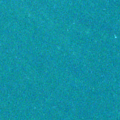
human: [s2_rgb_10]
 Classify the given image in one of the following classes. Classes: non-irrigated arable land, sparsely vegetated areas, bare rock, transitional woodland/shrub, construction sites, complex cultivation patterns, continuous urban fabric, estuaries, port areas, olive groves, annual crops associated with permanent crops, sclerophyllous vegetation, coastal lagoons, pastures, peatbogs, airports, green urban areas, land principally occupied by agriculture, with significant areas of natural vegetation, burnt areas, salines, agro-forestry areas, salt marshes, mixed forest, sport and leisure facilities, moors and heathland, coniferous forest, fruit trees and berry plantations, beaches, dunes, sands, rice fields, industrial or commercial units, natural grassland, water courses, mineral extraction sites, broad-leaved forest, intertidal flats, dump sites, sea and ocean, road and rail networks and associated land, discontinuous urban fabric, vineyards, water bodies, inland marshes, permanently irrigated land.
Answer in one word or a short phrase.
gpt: sea and ocean